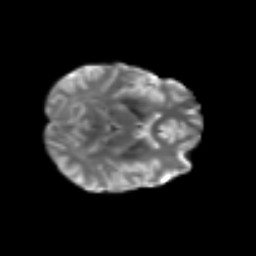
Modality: T2w
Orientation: axial
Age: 49
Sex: female
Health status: ill
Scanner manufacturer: siemens
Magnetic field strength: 3 T
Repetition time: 8.7 s
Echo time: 0.11 s